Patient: sex F, age 51
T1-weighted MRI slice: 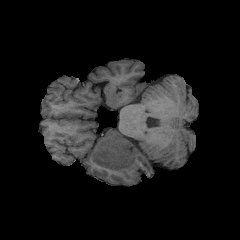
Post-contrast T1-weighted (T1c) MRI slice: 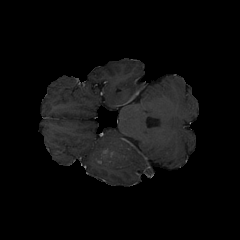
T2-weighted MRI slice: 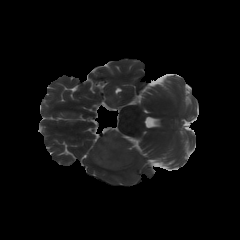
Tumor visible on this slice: yes
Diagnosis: Glioblastoma, IDH-wildtype
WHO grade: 4